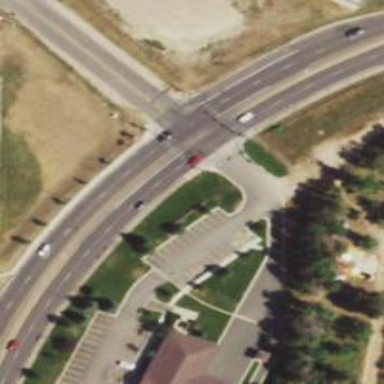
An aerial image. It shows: Primary highway with separate sidewalk.